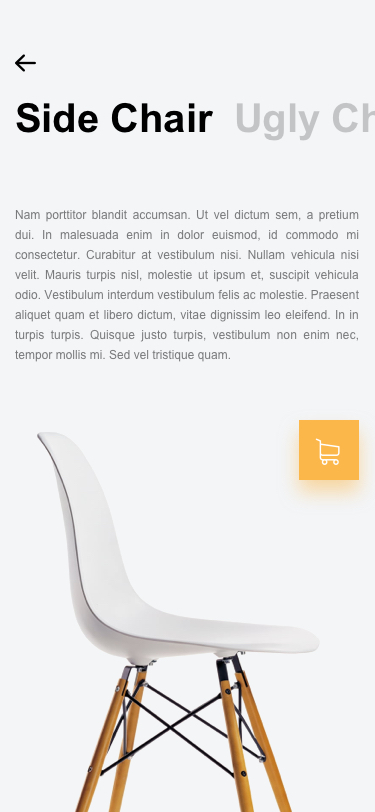
Text in this UI design:
Side Chair
Ugly Chair
Nam porttitor blandit accumsan. Ut vel dictum sem, a pretium dui. In malesuada enim in dolor euismod, id commodo mi consectetur. Curabitur at vestibulum nisi. Nullam vehicula nisi velit. Mauris turpis nisl, molestie ut ipsum et, suscipit vehicula odio. Vestibulum interdum vestibulum felis ac molestie. Praesent aliquet quam et libero dictum, vitae dignissim leo eleifend. In in turpis turpis. Quisque justo turpis, vestibulum non enim nec, tempor mollis mi. Sed vel tristique quam.